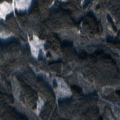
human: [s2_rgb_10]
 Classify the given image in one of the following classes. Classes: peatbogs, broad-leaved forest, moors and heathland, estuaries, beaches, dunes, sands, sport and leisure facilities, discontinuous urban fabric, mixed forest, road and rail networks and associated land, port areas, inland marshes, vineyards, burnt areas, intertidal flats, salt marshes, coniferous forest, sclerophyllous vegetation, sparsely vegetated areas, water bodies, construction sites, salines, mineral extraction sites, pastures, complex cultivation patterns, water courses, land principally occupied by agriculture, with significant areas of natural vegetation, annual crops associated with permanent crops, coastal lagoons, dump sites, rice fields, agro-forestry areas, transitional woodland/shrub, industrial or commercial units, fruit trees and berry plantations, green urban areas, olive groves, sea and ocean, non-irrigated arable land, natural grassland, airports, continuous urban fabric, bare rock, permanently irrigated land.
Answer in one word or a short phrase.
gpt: coniferous forest, mixed forest